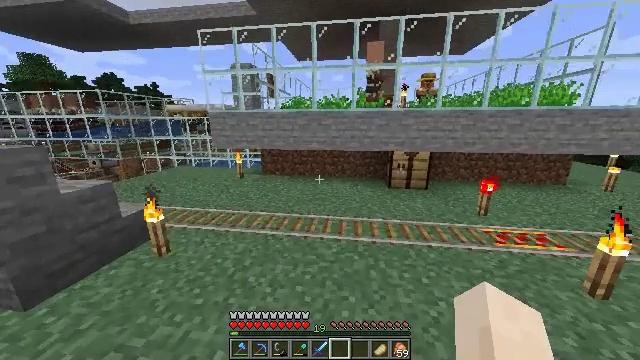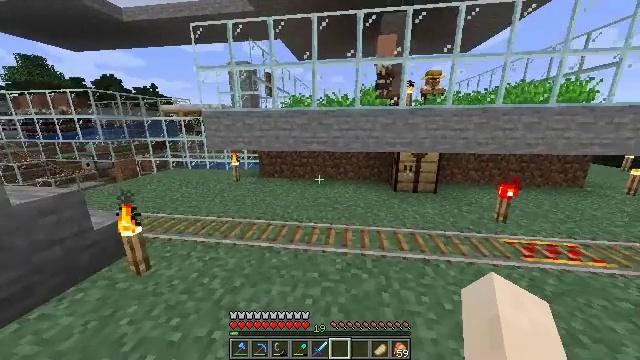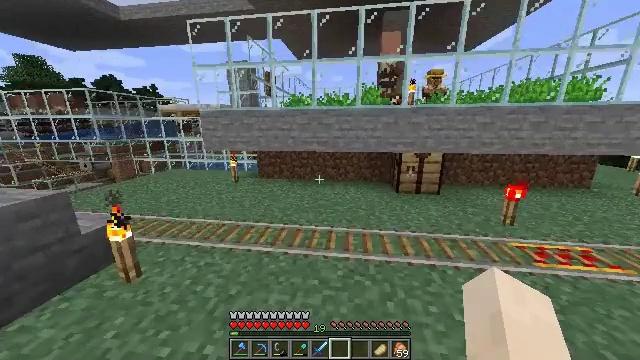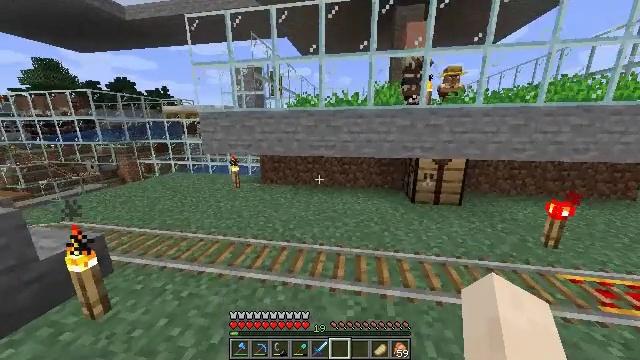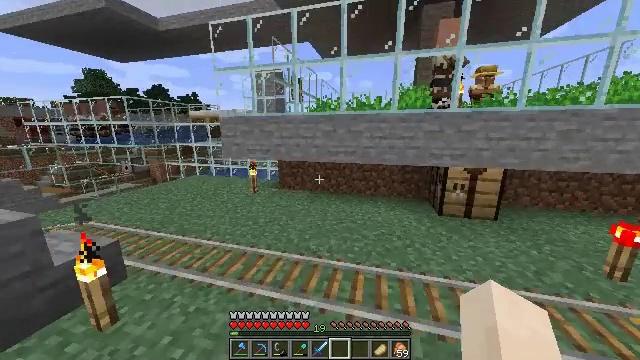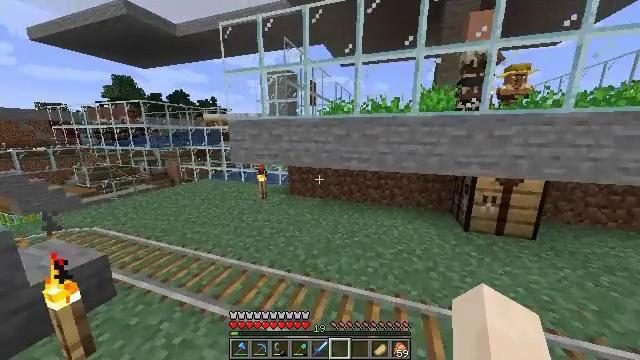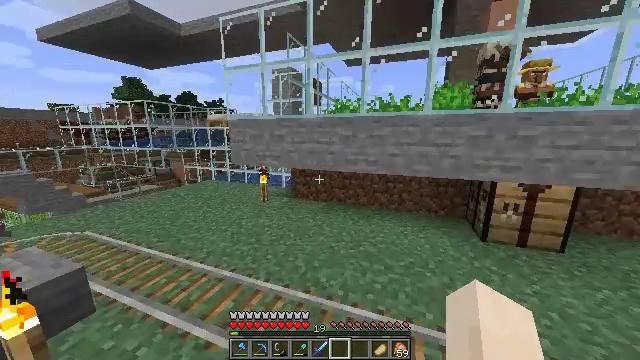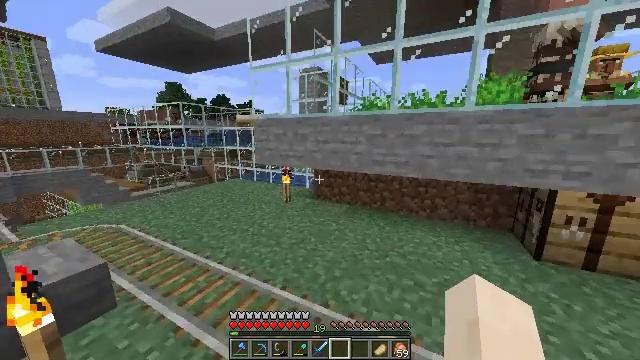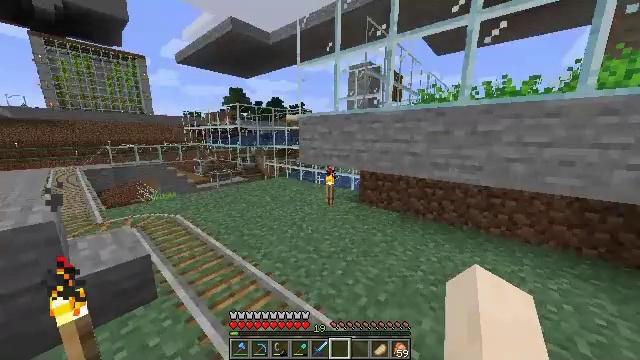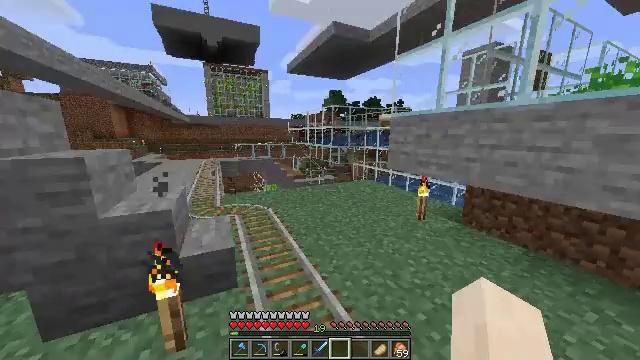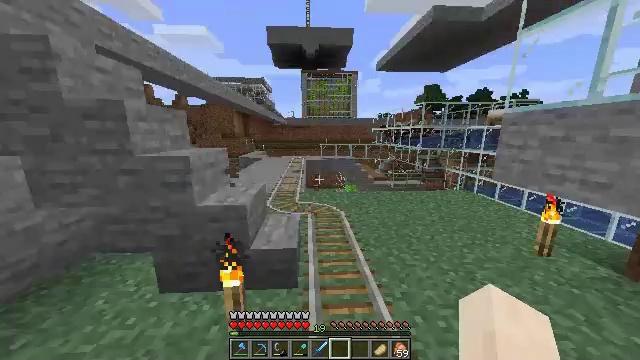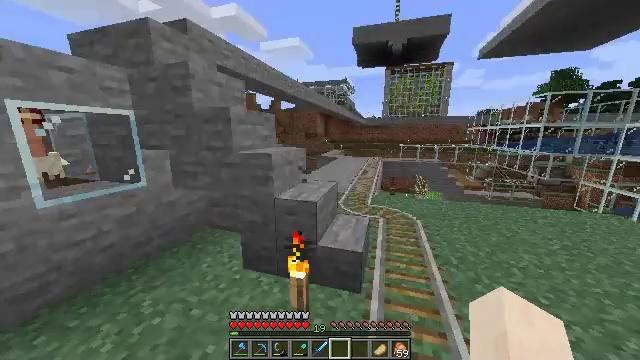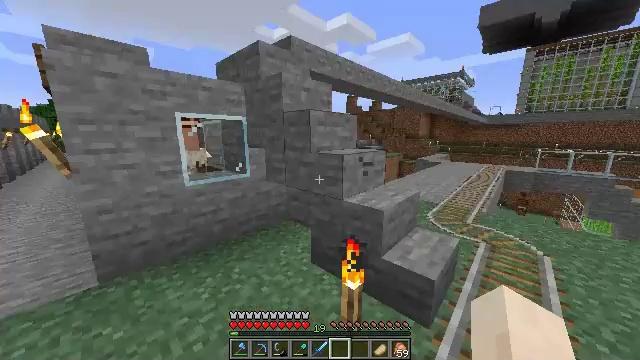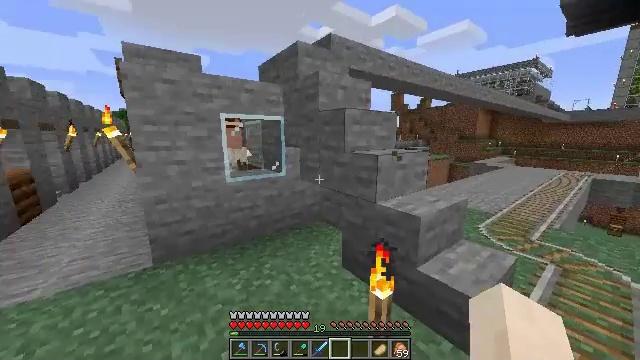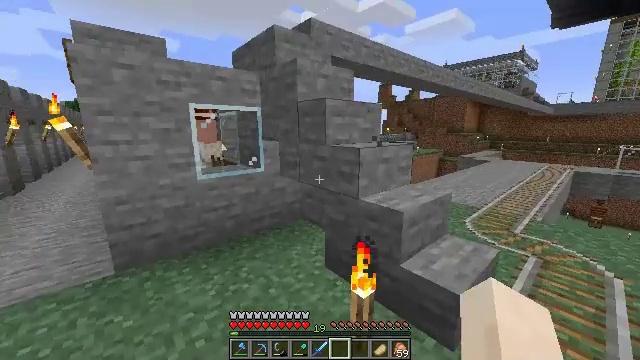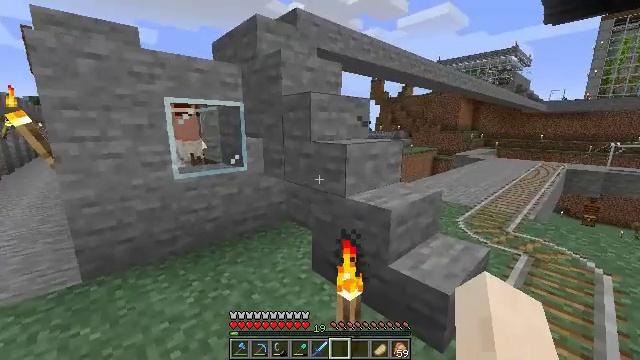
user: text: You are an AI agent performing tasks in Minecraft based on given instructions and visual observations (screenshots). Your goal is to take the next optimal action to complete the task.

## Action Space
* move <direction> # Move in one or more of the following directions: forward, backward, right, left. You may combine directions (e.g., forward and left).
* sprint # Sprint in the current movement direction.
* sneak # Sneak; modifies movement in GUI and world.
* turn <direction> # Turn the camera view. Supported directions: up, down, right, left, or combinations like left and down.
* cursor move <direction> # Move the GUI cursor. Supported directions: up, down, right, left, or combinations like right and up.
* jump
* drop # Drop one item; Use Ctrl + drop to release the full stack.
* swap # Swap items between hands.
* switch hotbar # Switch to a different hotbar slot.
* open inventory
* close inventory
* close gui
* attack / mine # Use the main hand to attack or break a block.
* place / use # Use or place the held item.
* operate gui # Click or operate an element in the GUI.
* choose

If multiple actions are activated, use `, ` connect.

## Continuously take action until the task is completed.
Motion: motion action
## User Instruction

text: Create a smooth stone slab at the crafting table.
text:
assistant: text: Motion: move forward
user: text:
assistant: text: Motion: move forward
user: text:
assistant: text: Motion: move forward, turn left
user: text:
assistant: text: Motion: move forward, sprint, turn left and up
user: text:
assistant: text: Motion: move forward, sprint, turn left
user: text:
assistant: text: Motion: move forward, sprint, turn left
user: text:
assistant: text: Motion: move forward, sprint, turn left
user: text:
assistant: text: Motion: move forward, turn left
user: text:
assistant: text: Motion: move forward and move right, turn left
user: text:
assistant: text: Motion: move forward and move right, turn left
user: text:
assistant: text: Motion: move forward and move right, turn left
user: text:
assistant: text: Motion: turn left
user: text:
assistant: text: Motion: turn left
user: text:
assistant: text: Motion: turn right
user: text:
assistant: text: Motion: turn right
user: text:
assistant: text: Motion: no_op
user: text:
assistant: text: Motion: no_op
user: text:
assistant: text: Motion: no_op
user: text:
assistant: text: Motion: no_op
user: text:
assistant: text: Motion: no_op
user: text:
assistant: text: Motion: no_op
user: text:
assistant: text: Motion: no_op
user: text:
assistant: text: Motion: turn left
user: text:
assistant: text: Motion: turn left
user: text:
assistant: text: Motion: no_op
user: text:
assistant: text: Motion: no_op
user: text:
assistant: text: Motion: no_op
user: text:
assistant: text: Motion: no_op
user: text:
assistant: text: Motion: turn right
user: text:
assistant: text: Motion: move right